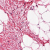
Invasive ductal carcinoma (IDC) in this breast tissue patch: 0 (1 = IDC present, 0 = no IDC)